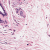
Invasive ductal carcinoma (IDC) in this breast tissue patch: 0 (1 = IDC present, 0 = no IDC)